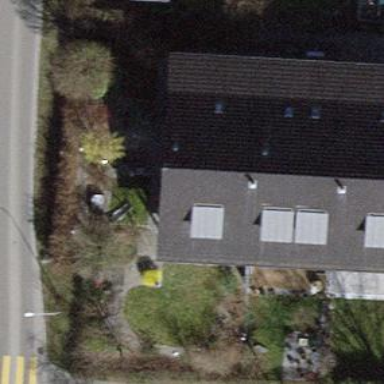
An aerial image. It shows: Terrace-style building with gabled roof.